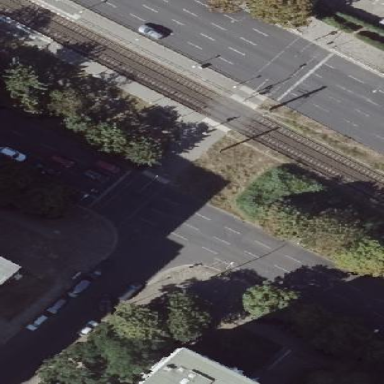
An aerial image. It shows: Primary highway junction.